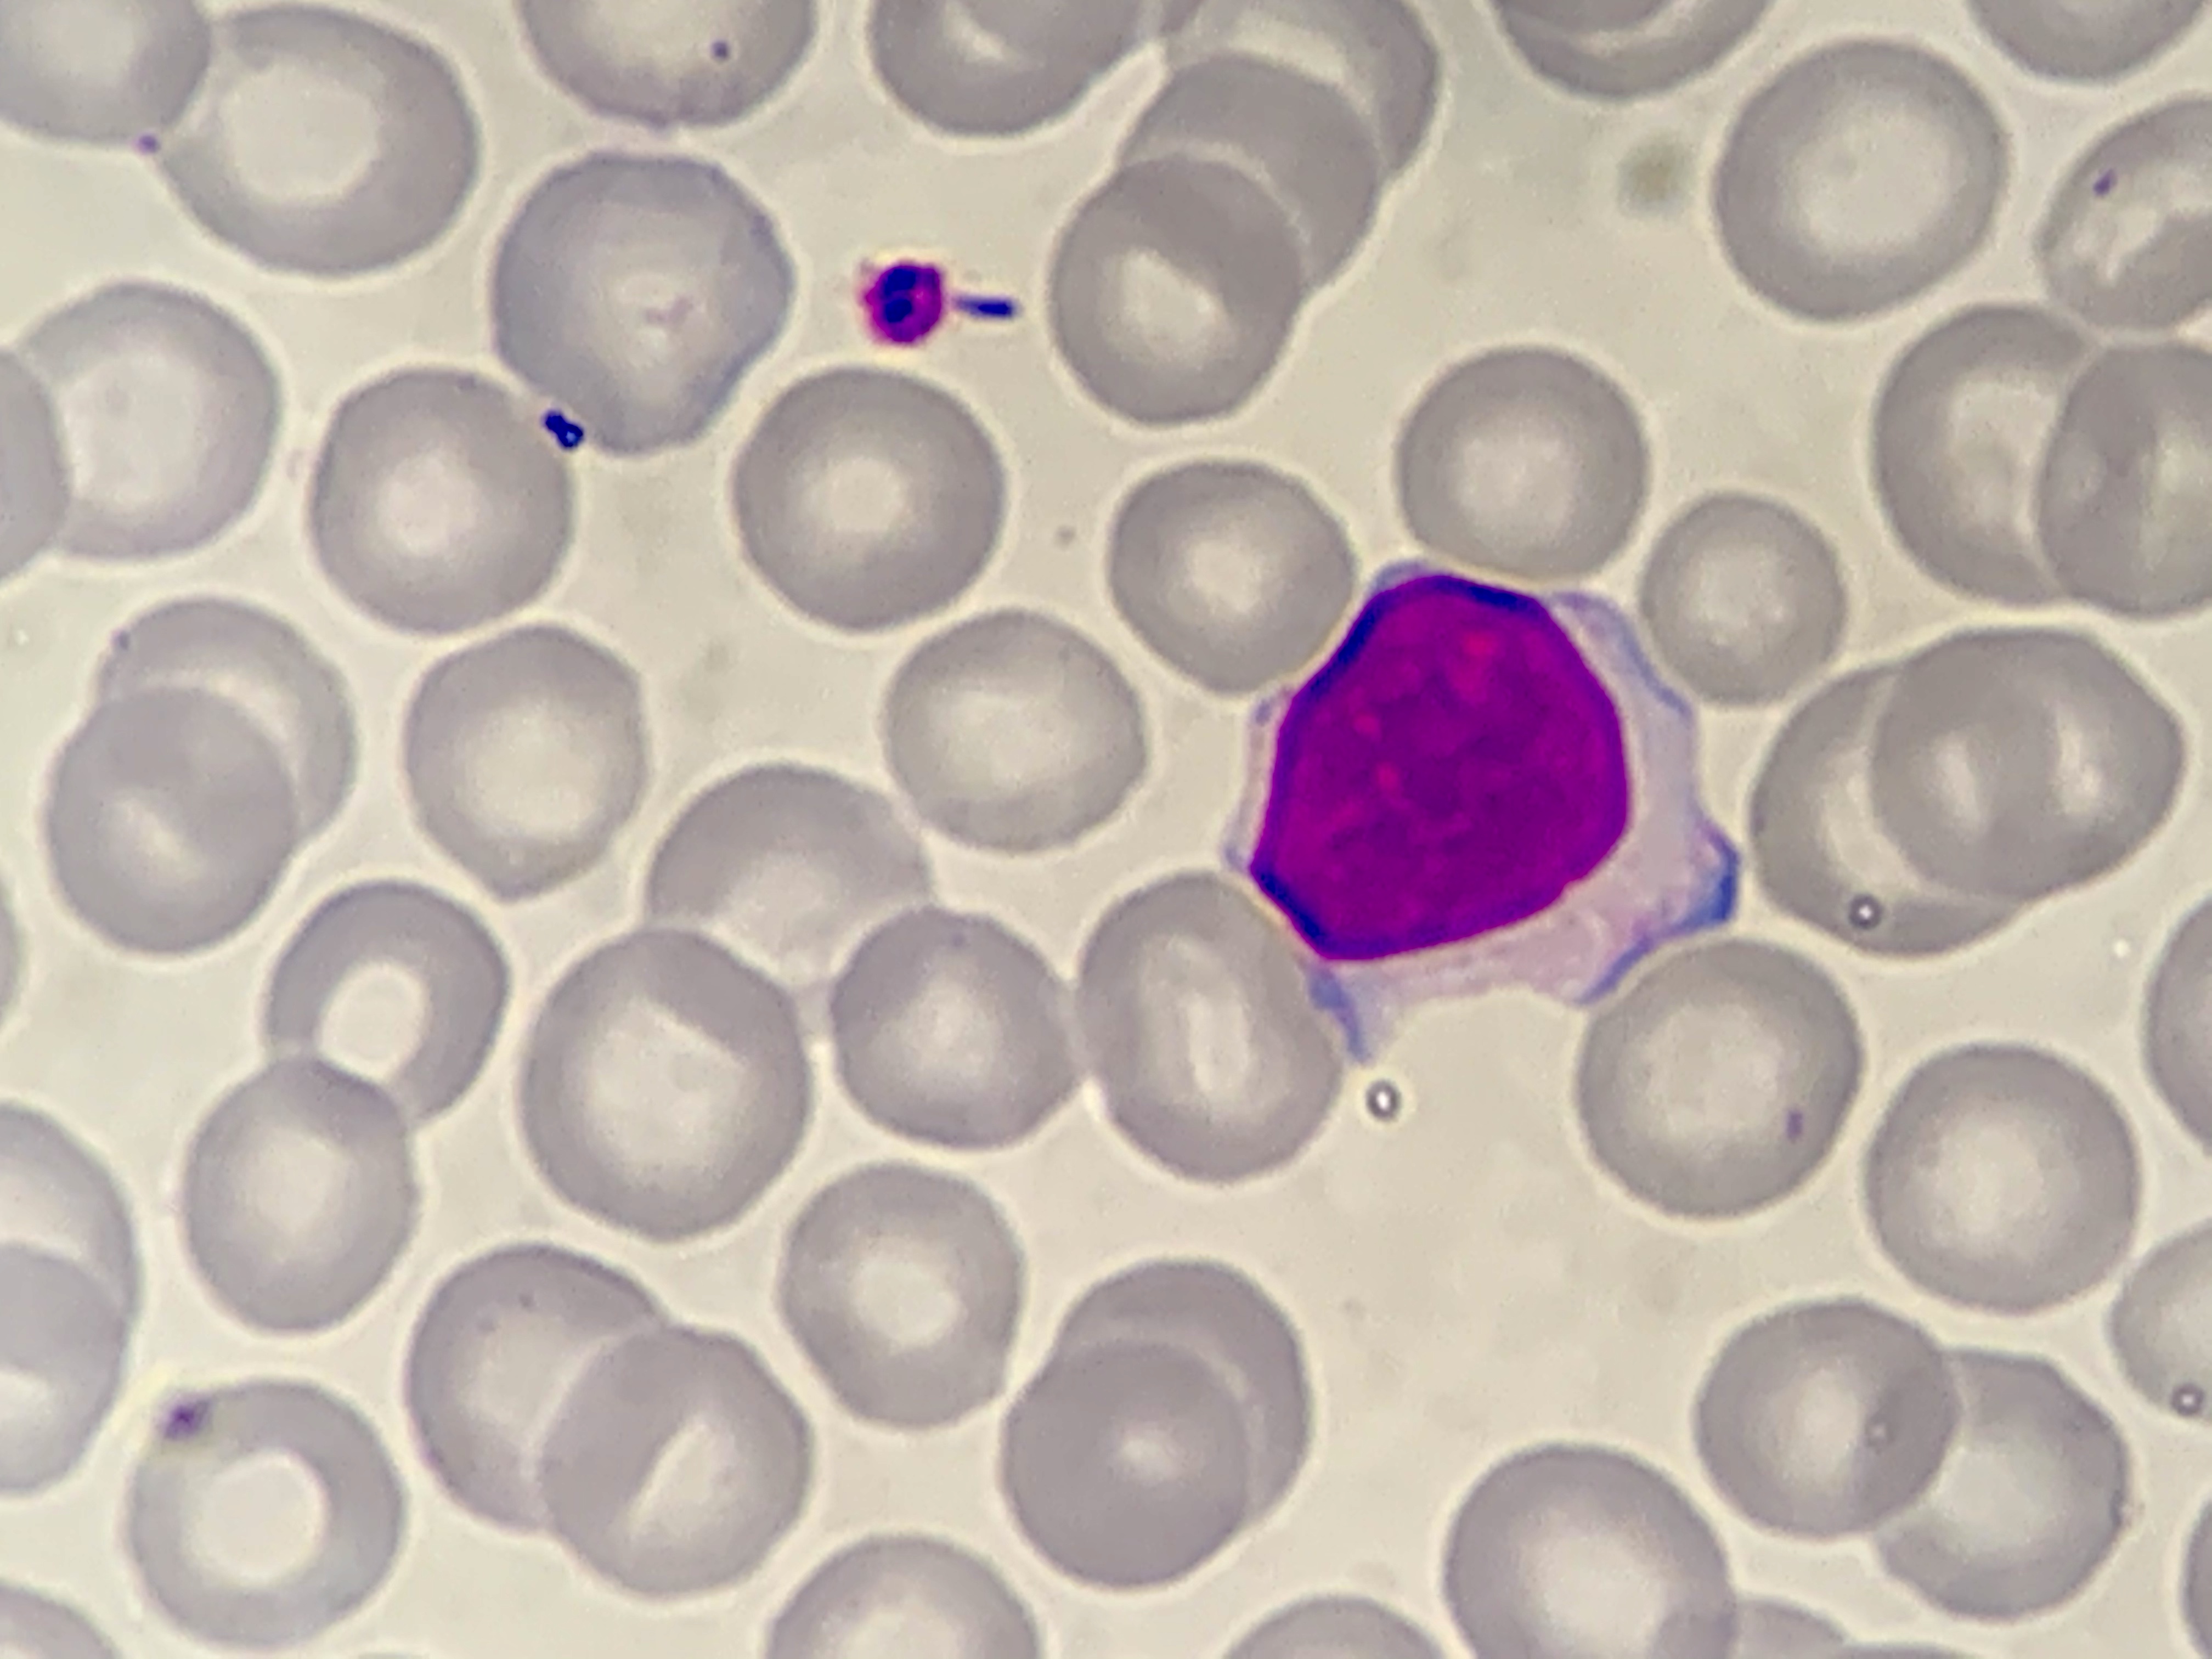
Cell type: LYMPHOCYTES